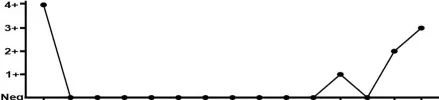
Histopathological findings from the native renal biopsy specimen. Real-time changes in creatinine.
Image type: chart (chart)